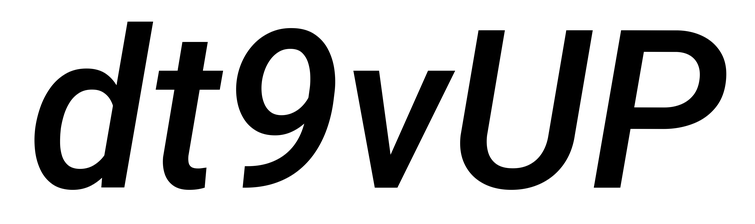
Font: Roboto-Italic_Medium_Italic